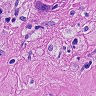
Metastatic tissue present: yes